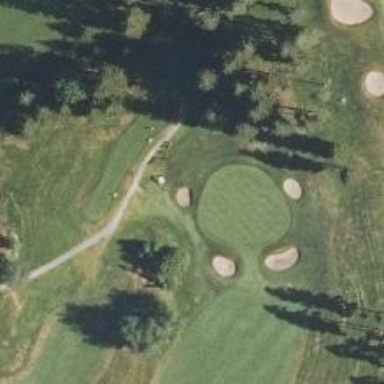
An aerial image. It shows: Pathway for golfing.